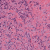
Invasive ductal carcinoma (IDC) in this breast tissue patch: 1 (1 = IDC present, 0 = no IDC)